Field crop: maize
Growth stage: 2
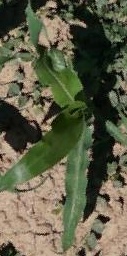
Species: maize